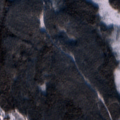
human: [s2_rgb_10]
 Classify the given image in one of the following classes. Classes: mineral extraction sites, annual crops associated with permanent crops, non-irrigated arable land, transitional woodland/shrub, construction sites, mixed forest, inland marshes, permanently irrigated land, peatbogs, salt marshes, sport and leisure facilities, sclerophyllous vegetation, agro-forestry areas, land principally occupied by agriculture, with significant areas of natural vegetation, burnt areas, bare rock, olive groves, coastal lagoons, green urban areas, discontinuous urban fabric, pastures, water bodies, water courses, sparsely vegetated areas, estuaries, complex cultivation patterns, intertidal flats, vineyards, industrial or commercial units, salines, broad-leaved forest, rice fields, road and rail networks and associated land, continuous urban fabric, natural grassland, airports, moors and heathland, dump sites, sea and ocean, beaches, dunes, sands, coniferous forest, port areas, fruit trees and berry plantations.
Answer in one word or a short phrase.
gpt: coniferous forest, mixed forest, peatbogs